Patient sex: F
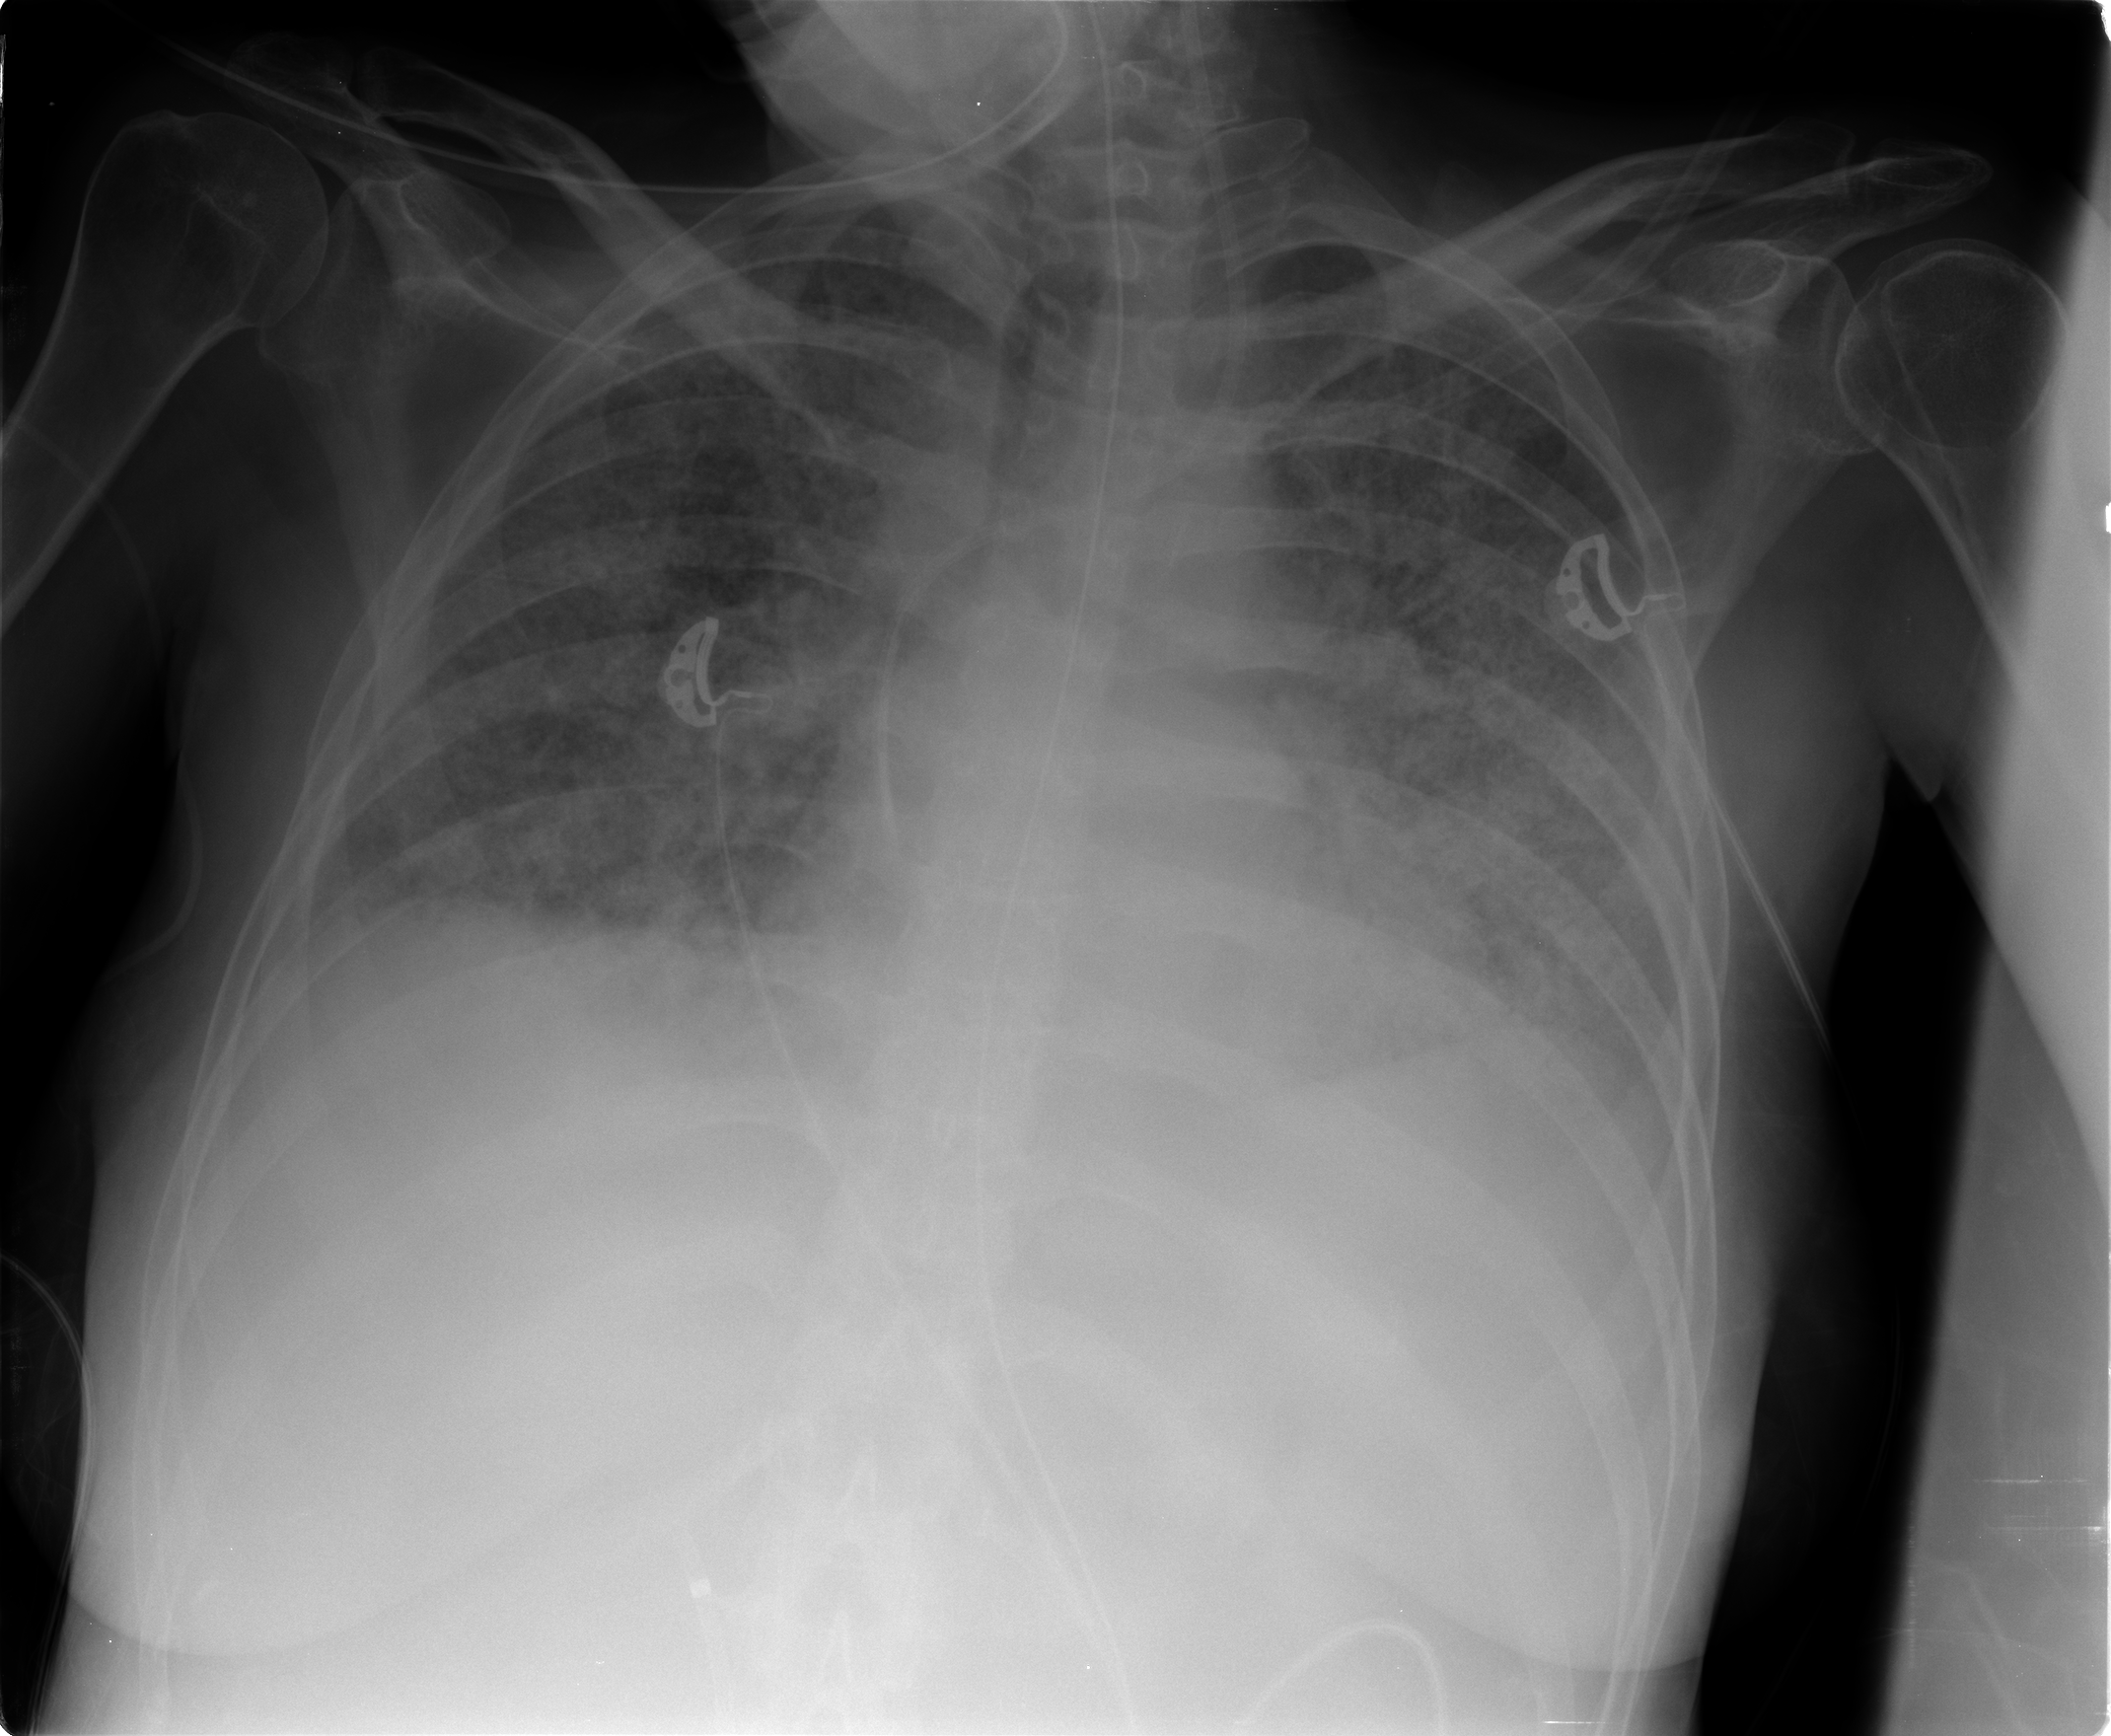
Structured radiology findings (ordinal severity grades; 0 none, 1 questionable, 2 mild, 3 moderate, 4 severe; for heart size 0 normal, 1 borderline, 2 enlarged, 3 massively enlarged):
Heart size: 0
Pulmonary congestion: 2
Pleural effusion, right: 0
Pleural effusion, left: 2
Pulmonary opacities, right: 3
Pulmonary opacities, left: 3
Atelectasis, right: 3
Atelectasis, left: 3